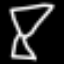
Label: hourglass